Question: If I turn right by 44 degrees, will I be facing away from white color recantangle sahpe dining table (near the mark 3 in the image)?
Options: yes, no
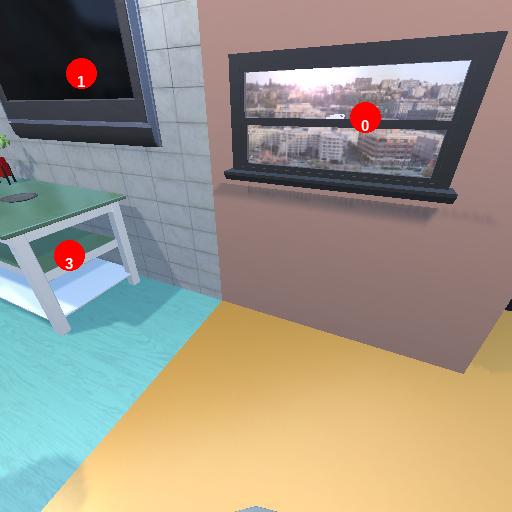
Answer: yes